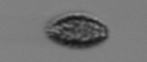
Label: Pseudochattonella_farcimen